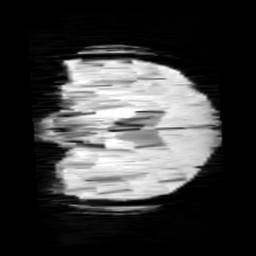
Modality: minIP
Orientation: coronal
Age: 13
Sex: female
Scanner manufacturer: siemens
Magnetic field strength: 3 T
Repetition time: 0.027 s
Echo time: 0.02 s